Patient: sex F, age 63
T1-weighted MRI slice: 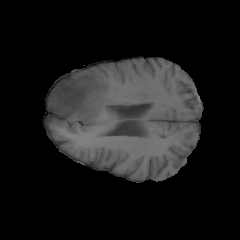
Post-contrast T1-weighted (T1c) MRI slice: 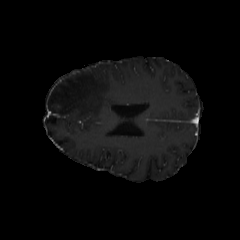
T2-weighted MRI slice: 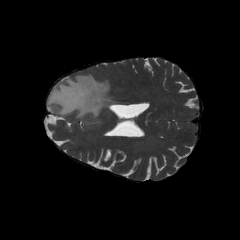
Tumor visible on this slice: yes
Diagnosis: Glioblastoma, IDH-wildtype
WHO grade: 4